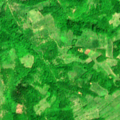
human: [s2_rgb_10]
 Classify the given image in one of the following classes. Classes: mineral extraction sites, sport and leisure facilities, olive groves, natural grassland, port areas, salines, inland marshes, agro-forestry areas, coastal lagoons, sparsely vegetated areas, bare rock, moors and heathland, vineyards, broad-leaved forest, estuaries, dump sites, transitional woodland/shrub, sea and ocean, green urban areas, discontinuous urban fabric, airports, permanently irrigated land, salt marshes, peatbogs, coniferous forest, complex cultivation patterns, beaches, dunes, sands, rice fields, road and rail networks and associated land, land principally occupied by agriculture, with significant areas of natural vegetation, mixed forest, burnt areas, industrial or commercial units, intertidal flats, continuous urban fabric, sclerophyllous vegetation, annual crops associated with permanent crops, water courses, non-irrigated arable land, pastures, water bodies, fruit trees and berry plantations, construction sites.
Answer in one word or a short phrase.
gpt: complex cultivation patterns, broad-leaved forest, transitional woodland/shrub